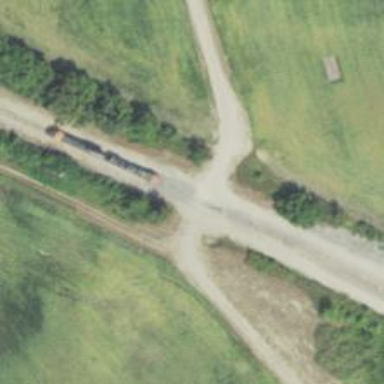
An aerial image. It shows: Railway level crossing.